Question: I am trying to add like a legend on the right that indicates the variable name. In the data frame, the lines are columns named "Correctional Spending" or "Medicaid Spending", and I want those to be shown. Can someone help please?
Here is my plot:

Here is my code:
'''
ggplot(Alabama, aes(x=AlYear)) +
geom_line(aes(y = AlMed), color = "darkred") +
geom_line(aes(y = AlCorr), color="steelblue", linetype="twodash") +
labs(title='Figure 3: Alabama Social Spending',
x='Fiscal Year', y= 'Spending (in $100,000')
'''
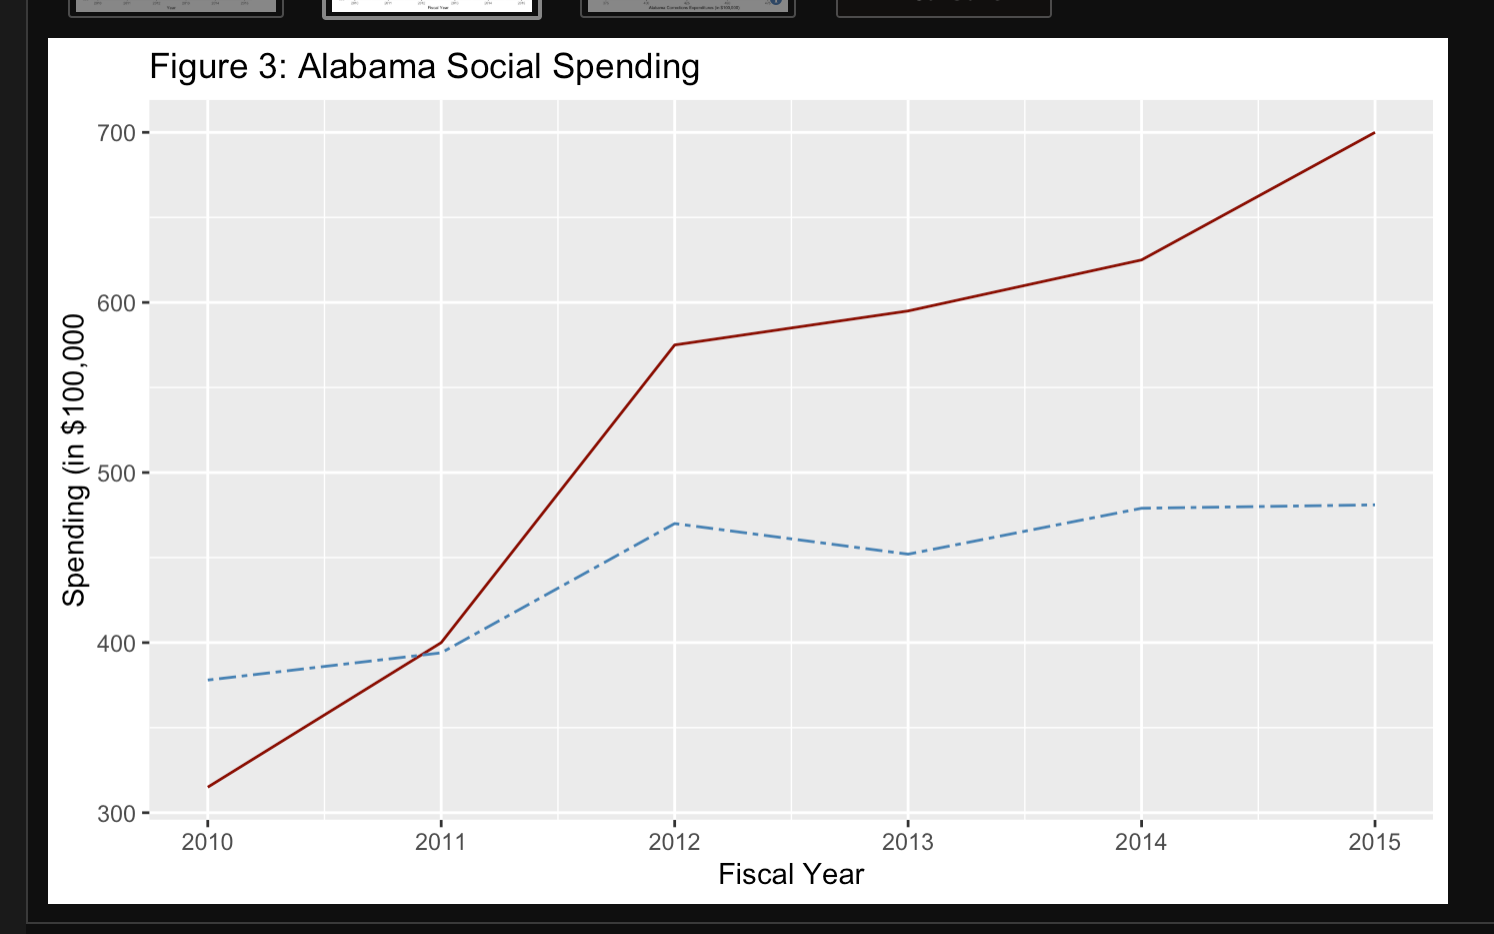
Answer: This is because the type of spending (Coor or Med) is actually a variable, that you want to map to the 'color' aesthetic. So, you should first 'pivot_longer()' the data, to keep them in a column, then you should include it as a variable inside the 'aes()'. Finally, since the color is now a variable, you can set manual values in the corresponding scale.
'''
library(tidyverse)
Alabama <- tibble(AlYear = 2010:2015,
AlMed = c(300,400,600,650,700,750),
AlCorr = c(400,400,450,500,450,450))
Alabama %>%
pivot_longer(AlMed:AlCorr, names_to = "Spending Type") %>%
ggplot(aes(x=AlYear, y = value, color= 'Spending Type')) +
geom_line() +
labs(title='Figure 3: Alabama Social Spending',
x='Fiscal Year', y= 'Spending (in $100,000') +
scale_color_manual(values=c("darkred", "steelblue"),
labels = c("Medicaid Spending","Correctional Spending"))
'''

<URL>
Of course, you can do the same thing for the linetype (add it in the 'aes()' call, and add a 'scale_linetype_manual()' at the end).